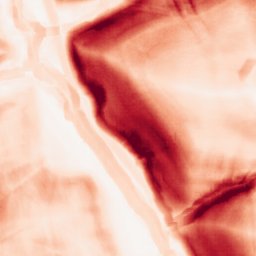
Category: morphological
Decomposition family: morphological_square
Decomposition parameters: operation: gradient
size: 10
Upsampling method: sinc_hamming
Upsampling parameters: scale: 4
kernel_size: 8
Upsampling scale: 4